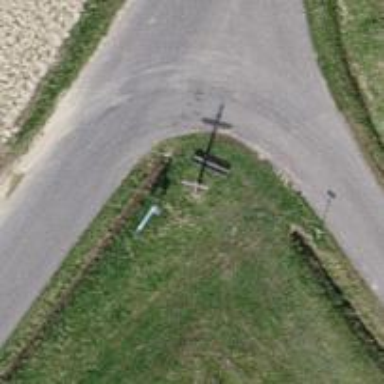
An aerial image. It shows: Wayside cross with historic significance.